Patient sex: M
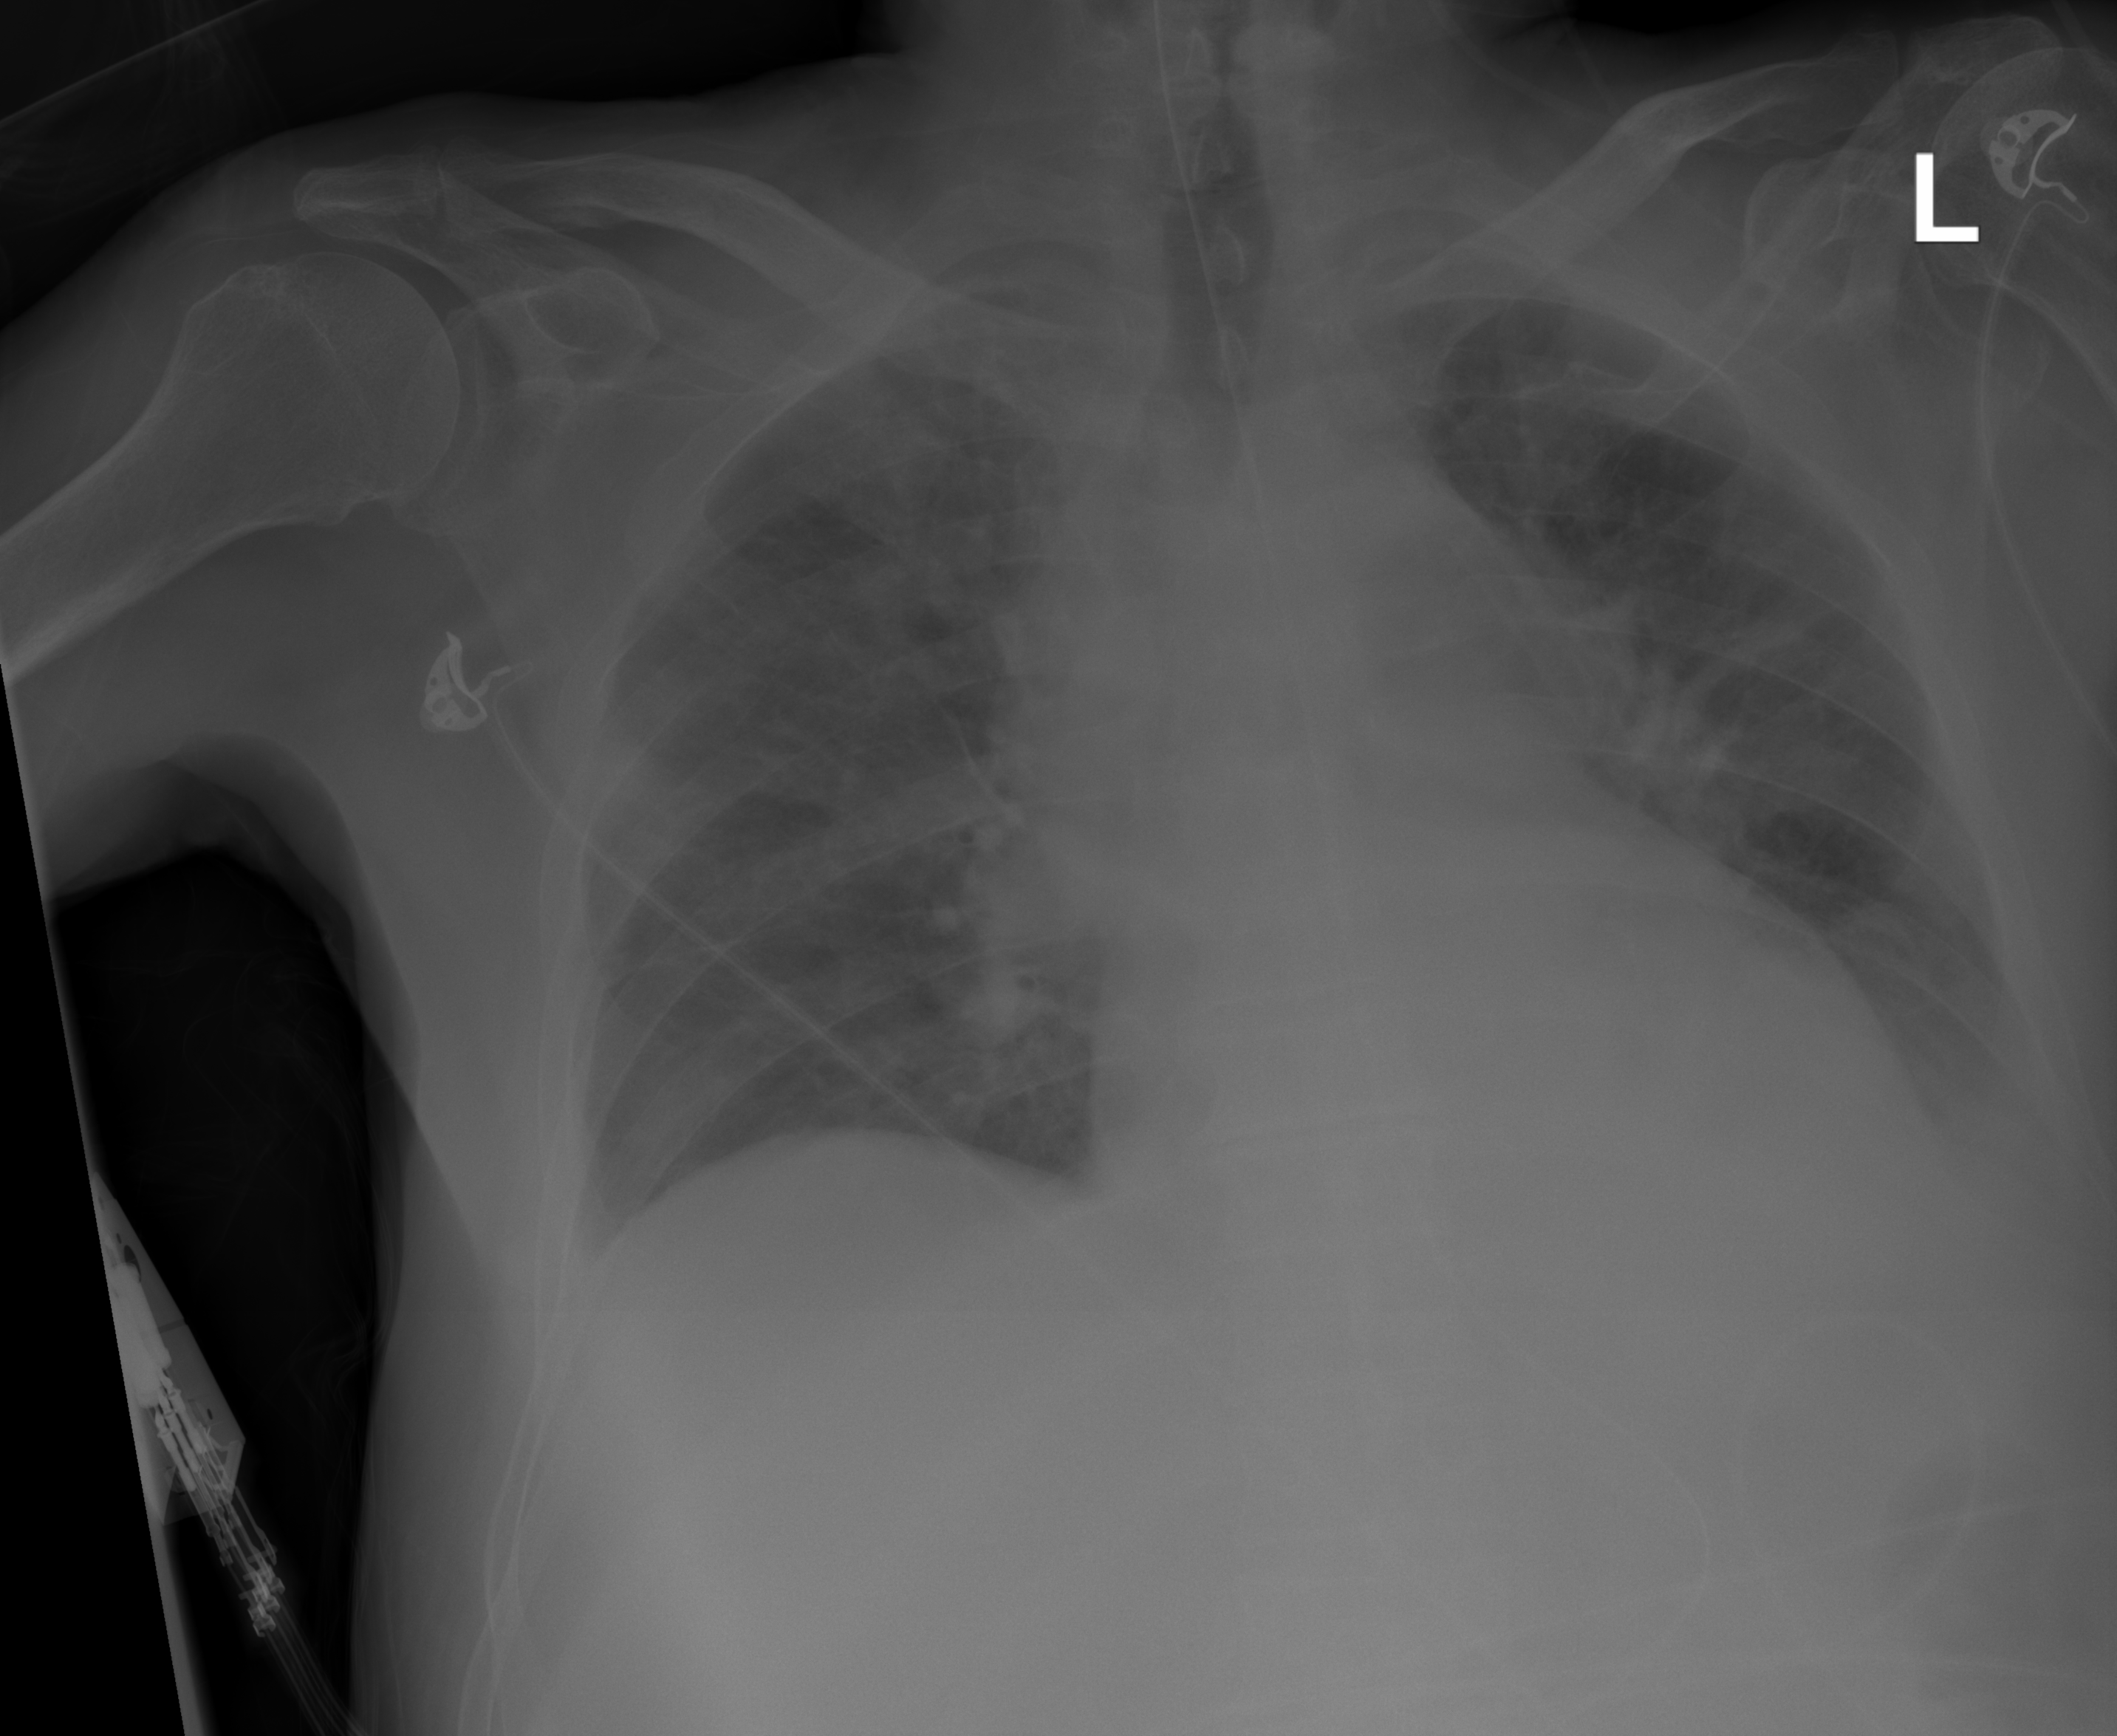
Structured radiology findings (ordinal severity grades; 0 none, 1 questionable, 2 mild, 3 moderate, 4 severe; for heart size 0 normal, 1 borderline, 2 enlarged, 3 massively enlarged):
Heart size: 2
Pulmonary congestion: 1
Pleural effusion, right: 0
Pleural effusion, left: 2
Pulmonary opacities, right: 0
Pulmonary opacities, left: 0
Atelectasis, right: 2
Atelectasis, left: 2